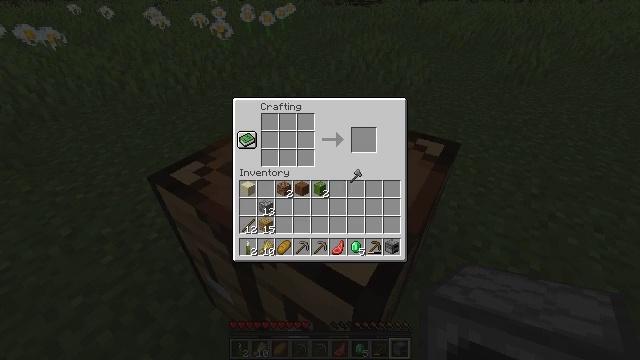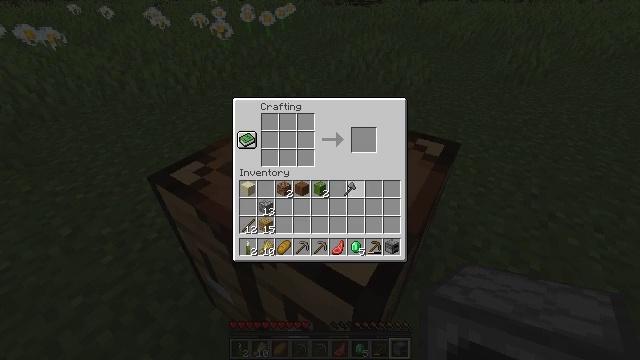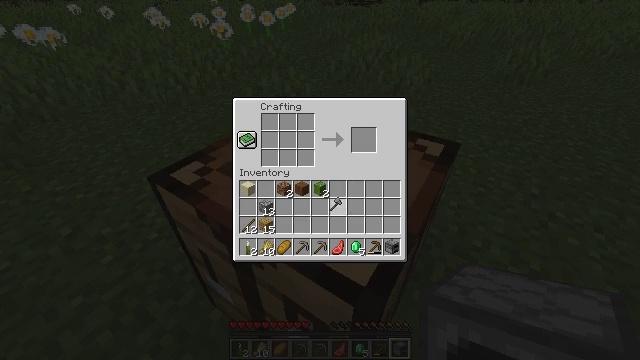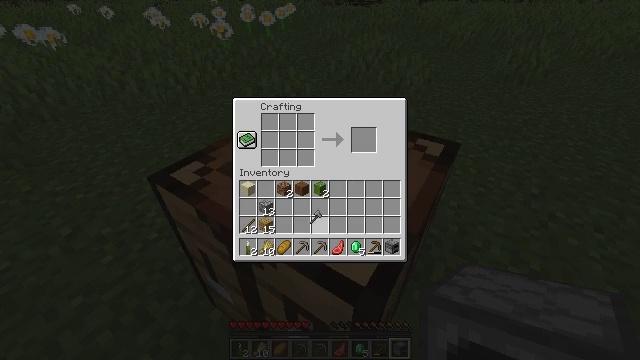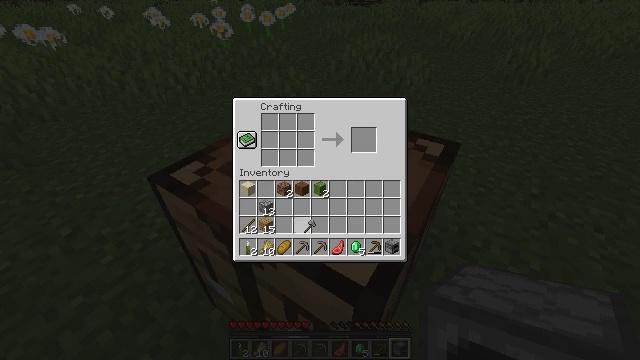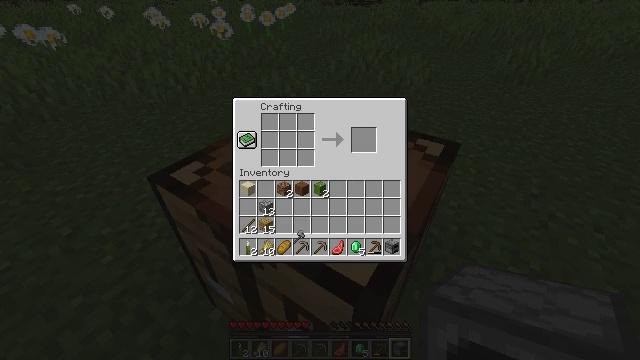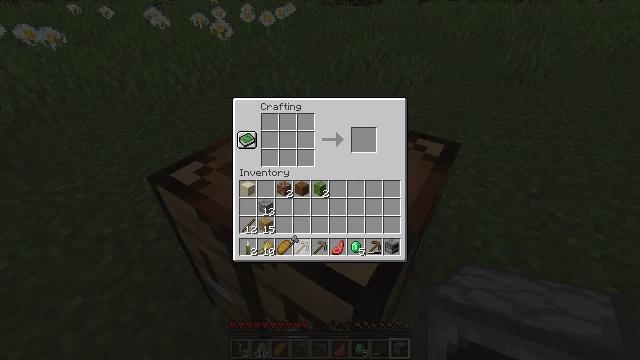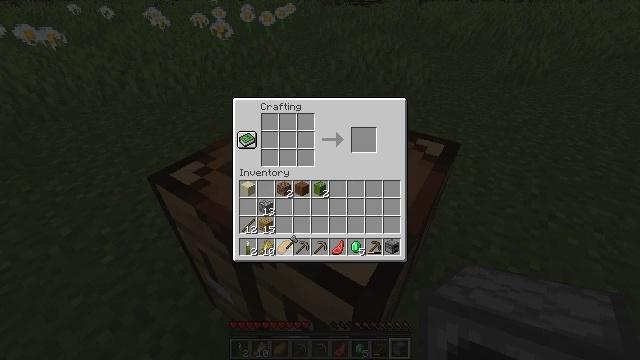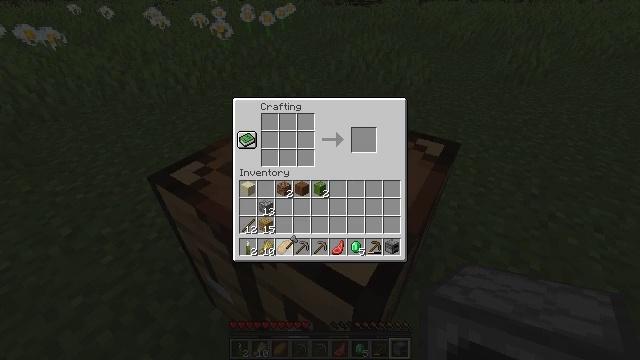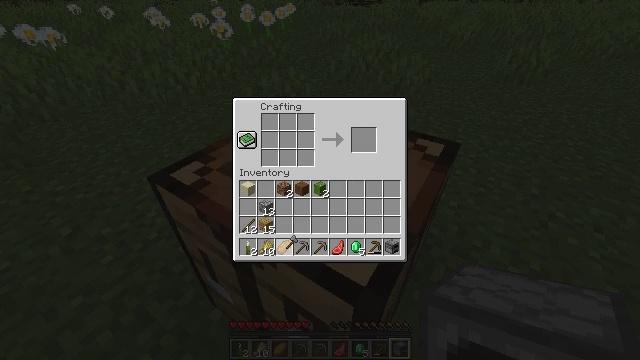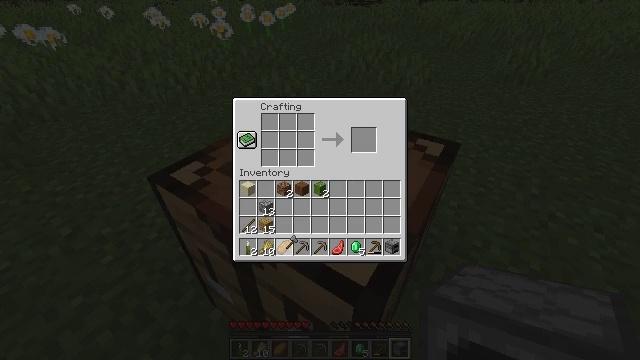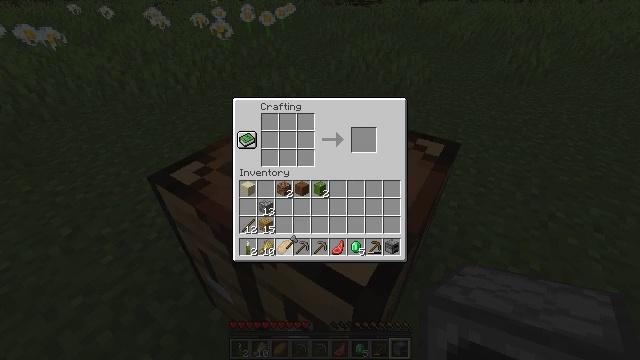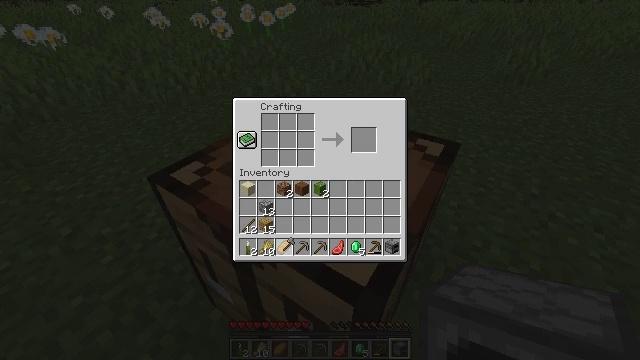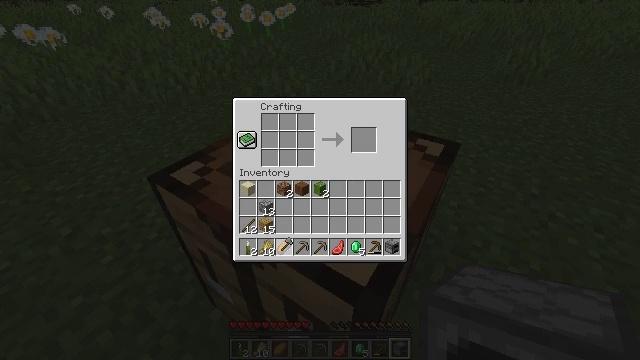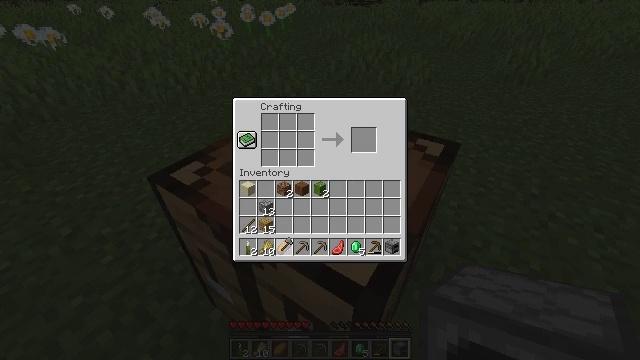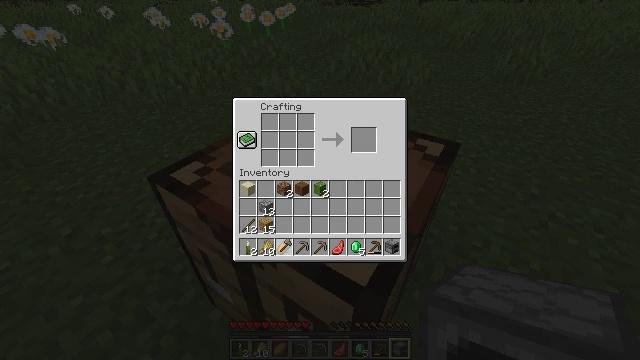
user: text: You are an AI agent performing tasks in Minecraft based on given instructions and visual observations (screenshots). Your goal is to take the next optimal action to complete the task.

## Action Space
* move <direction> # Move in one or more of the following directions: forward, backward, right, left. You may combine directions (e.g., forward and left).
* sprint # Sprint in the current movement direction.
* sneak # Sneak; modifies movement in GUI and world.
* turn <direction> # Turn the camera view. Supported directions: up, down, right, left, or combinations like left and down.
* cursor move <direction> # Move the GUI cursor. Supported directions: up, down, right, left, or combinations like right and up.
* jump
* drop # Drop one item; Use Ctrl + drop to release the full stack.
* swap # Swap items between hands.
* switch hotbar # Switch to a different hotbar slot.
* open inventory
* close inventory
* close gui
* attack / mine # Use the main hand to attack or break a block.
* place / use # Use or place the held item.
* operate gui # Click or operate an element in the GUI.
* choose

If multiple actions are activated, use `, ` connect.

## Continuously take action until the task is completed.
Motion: motion action
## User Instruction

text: Take sticks and cobblestone to craft a stone shovel.
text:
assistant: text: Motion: cursor move down, open gui
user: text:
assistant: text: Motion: cursor move left and down
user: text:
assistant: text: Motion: cursor move left and down
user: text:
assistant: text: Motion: cursor move down
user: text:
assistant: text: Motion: cursor move left and down
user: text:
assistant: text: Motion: no_op
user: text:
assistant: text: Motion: no_op
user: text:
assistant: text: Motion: no_op
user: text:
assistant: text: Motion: no_op
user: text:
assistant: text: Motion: no_op
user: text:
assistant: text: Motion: no_op
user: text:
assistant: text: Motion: no_op
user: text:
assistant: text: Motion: no_op
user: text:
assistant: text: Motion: no_op
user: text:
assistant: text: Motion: no_op
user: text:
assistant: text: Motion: operate gui
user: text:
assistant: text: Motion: operate gui
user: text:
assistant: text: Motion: operate gui
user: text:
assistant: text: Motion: no_op
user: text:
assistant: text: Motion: cursor move up
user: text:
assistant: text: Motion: no_op
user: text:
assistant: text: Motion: no_op
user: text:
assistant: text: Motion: no_op
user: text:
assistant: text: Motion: no_op
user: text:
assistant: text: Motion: operate gui
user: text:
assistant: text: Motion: operate gui
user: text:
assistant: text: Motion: operate gui
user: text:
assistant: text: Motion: no_op
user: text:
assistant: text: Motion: no_op
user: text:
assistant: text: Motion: no_op